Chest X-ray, AP view. Patient: 40 years old, sex M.
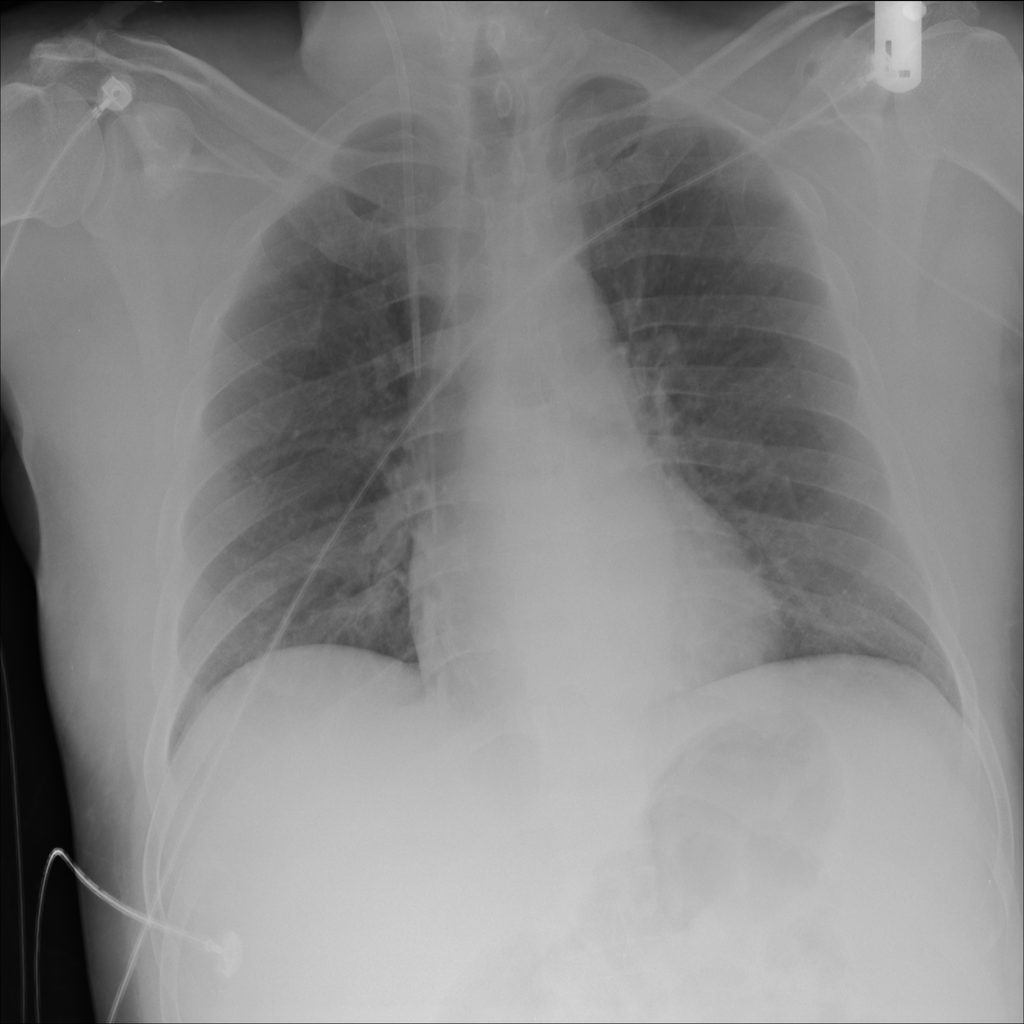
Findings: No Finding